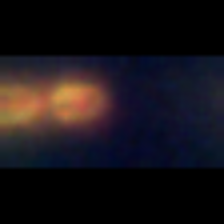
Taxon: Chaetoceros
Group: Diatoms